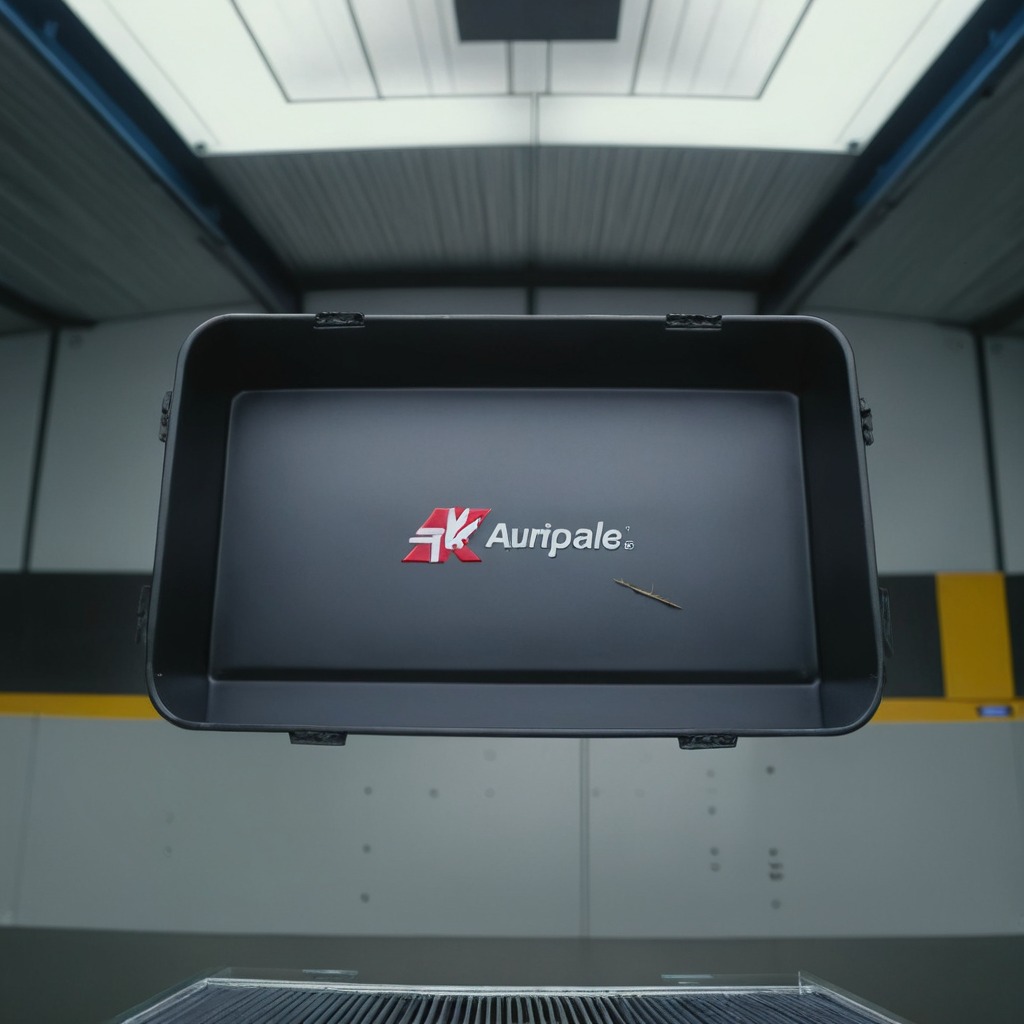
A nail is lying on the toolbox surface in an airplane hangar workshop.